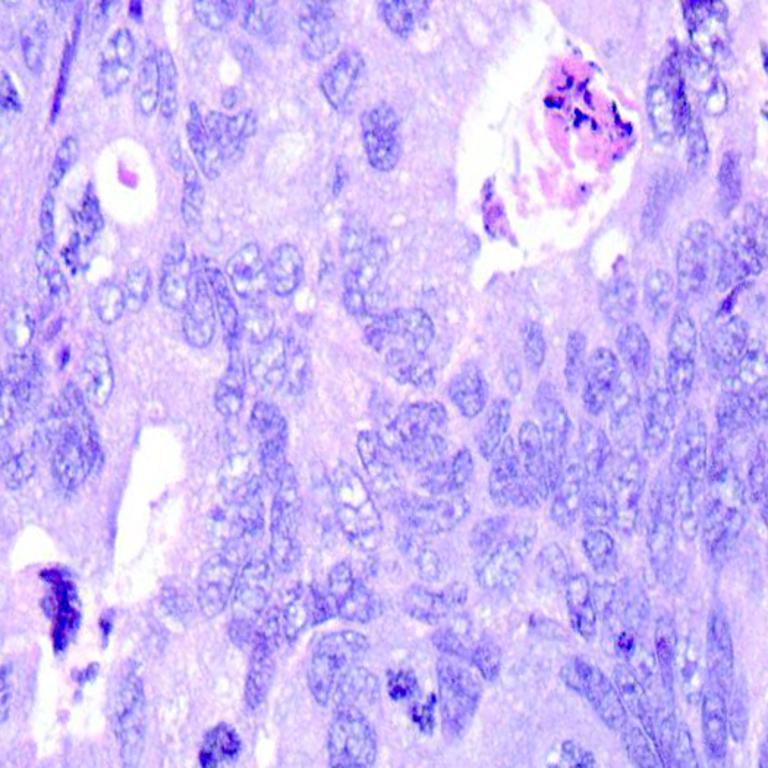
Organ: colon
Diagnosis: adenocarcinomas